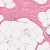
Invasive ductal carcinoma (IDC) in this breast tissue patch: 0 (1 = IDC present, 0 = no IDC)